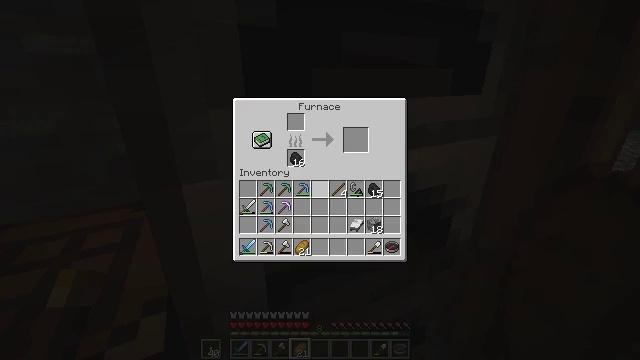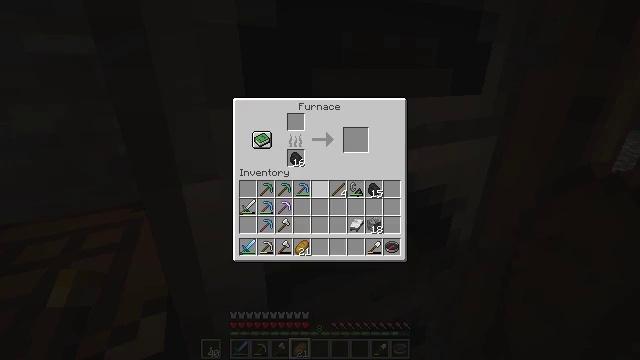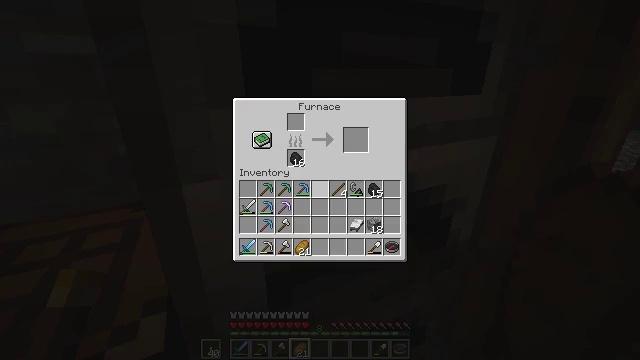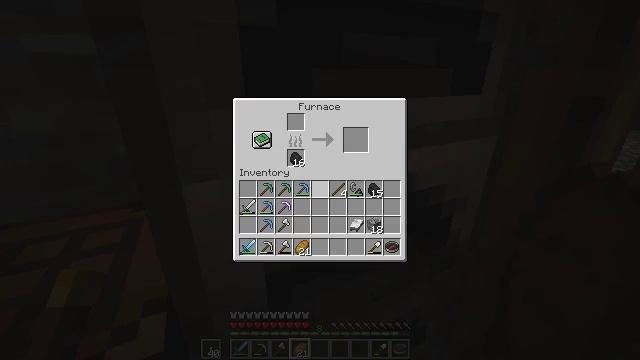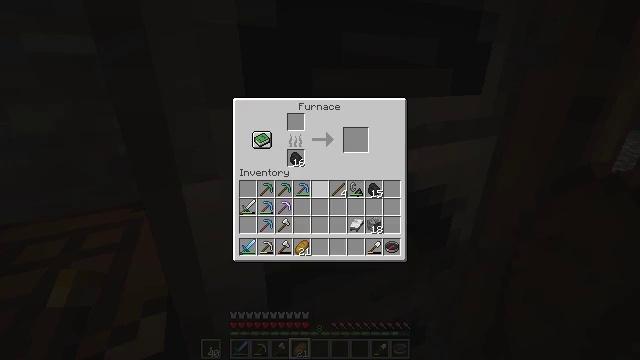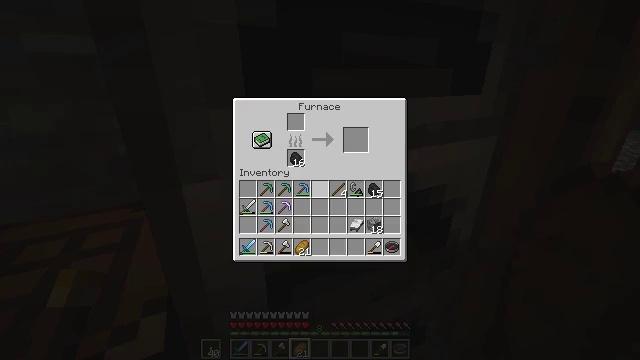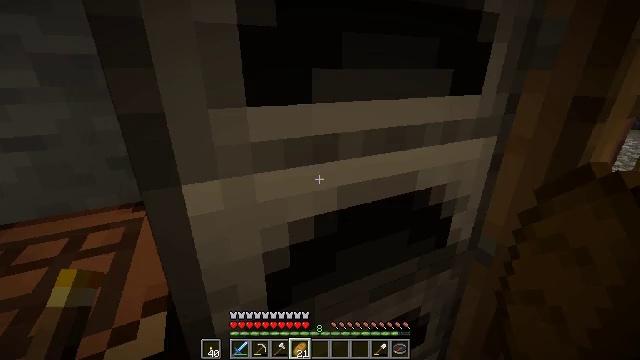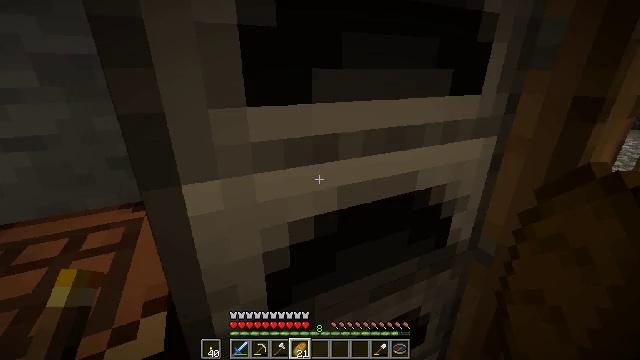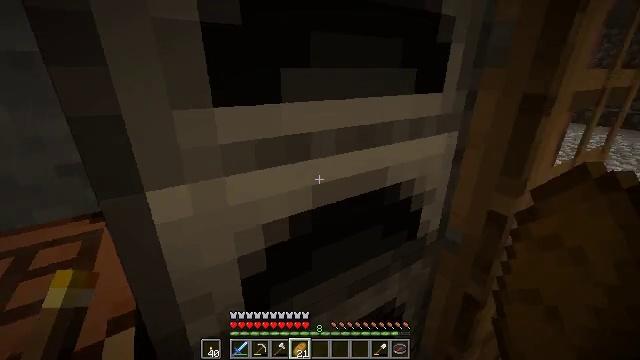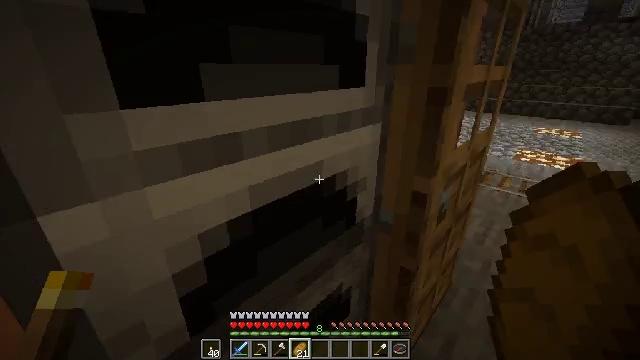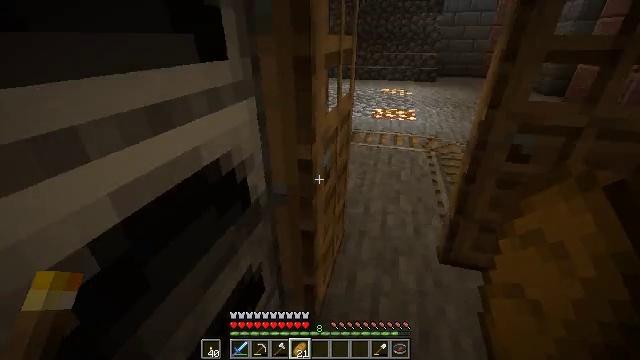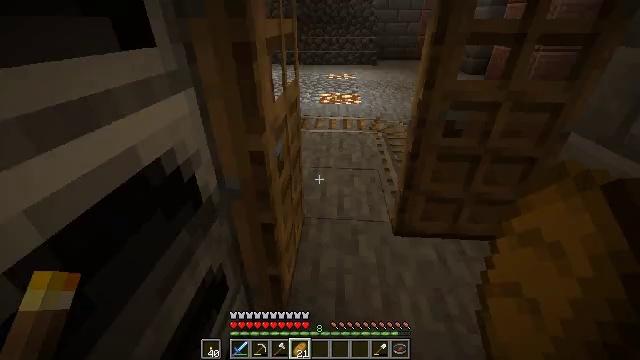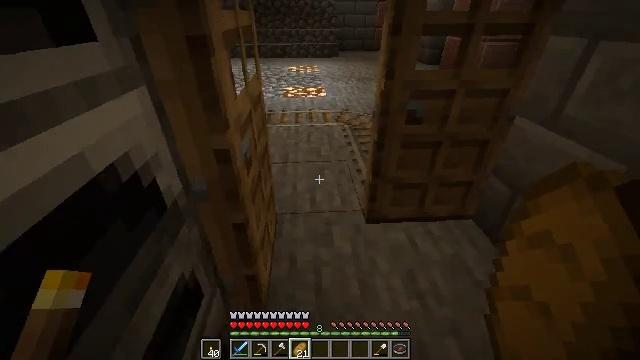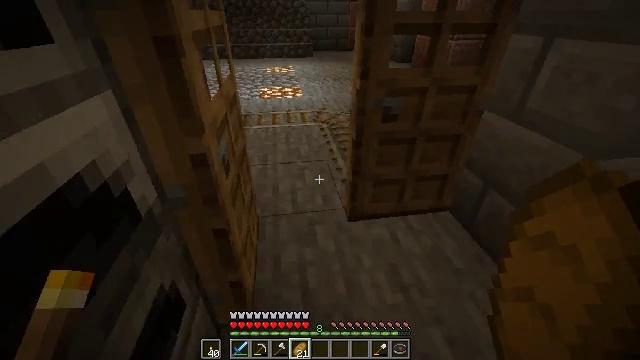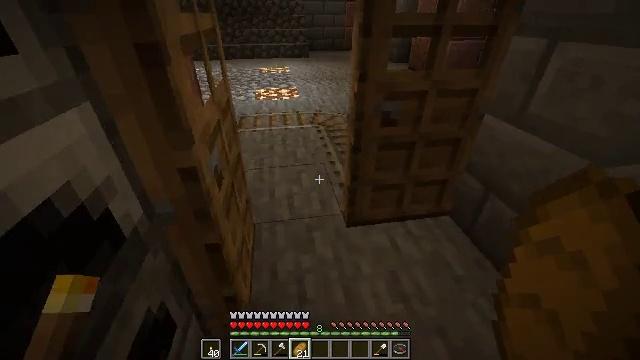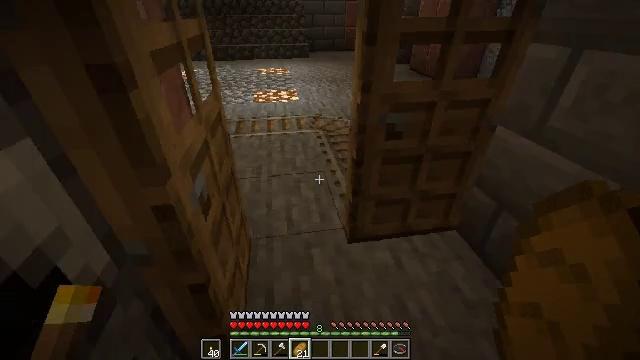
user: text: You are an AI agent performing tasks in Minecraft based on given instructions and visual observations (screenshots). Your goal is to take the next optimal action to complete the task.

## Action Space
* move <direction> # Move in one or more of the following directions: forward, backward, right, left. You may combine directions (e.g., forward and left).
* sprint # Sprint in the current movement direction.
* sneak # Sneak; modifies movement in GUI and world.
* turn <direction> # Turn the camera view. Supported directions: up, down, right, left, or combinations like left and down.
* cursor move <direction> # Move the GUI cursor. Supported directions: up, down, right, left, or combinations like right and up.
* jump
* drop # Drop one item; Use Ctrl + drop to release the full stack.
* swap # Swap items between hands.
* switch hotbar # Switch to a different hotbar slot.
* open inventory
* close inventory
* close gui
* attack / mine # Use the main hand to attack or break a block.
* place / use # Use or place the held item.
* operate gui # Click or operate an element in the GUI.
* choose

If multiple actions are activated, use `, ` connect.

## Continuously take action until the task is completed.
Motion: motion action
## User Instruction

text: Gather the redstone wall torch attached to the wall.
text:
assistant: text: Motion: no_op
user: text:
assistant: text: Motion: no_op
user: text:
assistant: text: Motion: no_op
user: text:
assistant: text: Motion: no_op
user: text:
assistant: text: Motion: no_op
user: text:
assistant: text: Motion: no_op
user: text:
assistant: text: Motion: close gui
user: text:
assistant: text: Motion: turn right
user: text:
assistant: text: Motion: turn right
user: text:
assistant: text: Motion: turn right and down
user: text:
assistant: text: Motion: turn right and down
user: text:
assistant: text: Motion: turn right and down
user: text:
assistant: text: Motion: turn right
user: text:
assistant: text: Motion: move forward
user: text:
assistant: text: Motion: move forward
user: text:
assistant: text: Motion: move forward
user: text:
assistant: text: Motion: move forward
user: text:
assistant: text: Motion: move forward
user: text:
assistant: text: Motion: move forward
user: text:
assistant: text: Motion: move forward
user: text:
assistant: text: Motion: move forward
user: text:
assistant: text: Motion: move forward, turn left and up
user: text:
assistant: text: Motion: move forward, turn left and up
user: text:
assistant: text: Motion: move forward, turn left and up
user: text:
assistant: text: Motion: move forward, turn left and up
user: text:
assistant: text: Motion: move forward, turn left and up
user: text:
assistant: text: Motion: move forward, turn left and down
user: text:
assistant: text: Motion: move forward, turn left and down
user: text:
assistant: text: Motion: turn left
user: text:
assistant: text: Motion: turn left